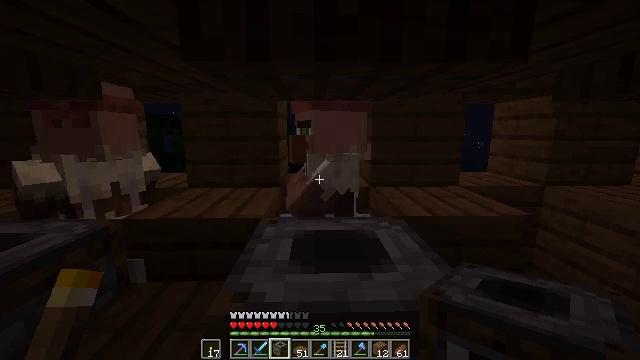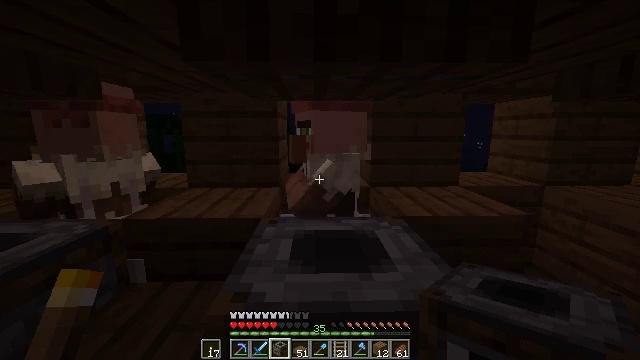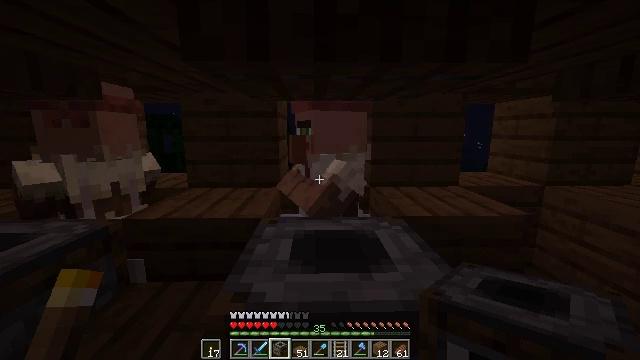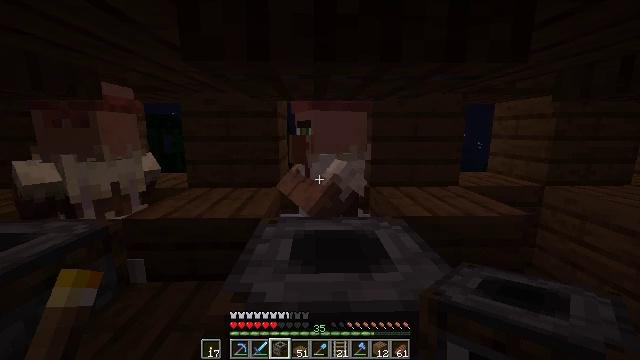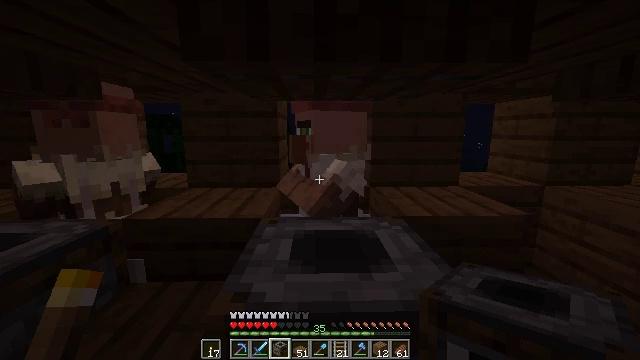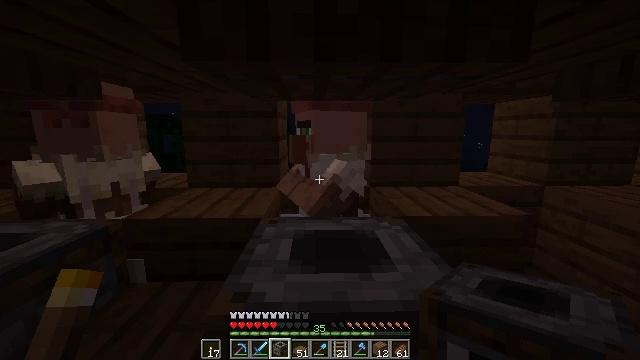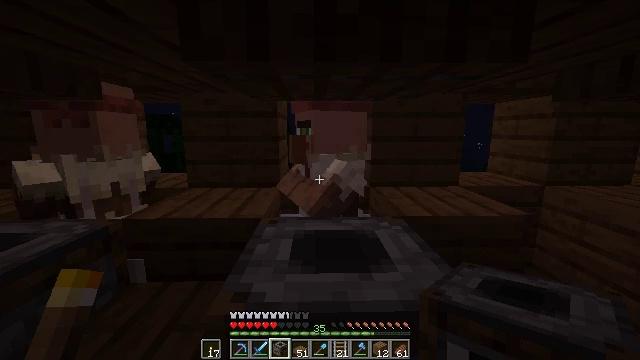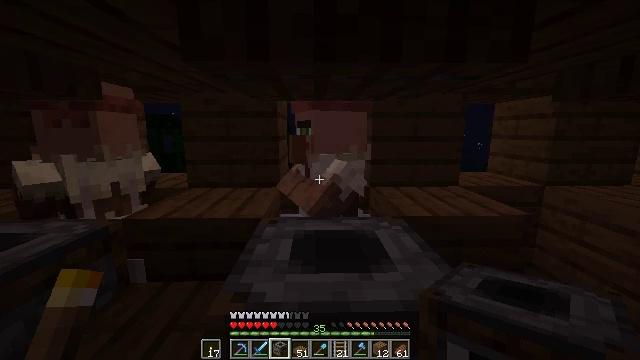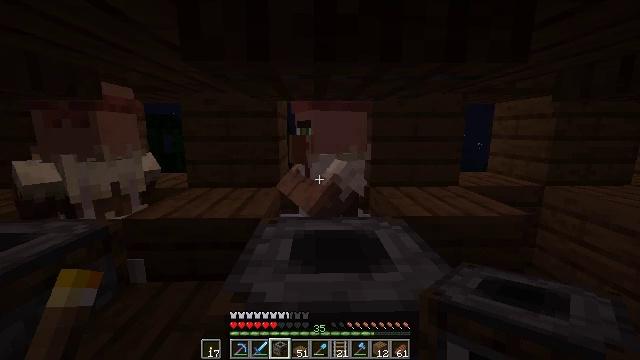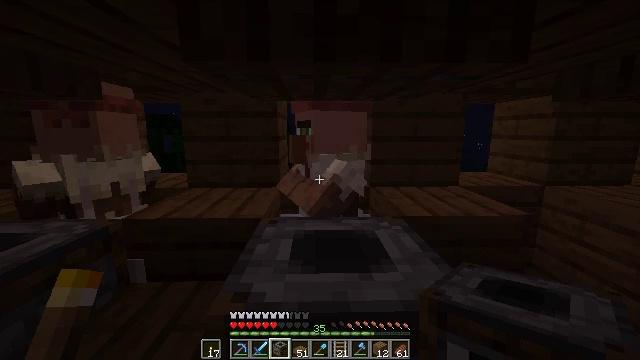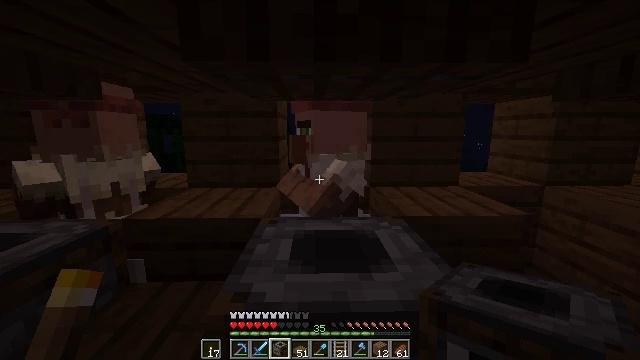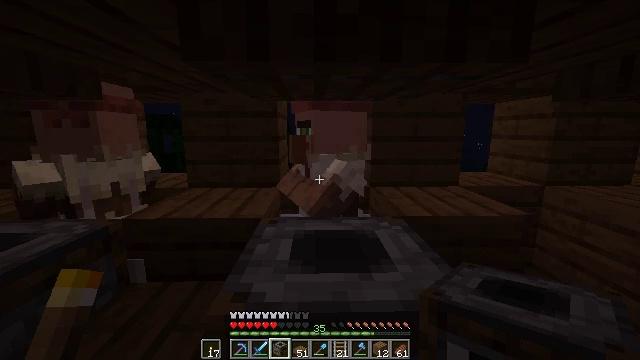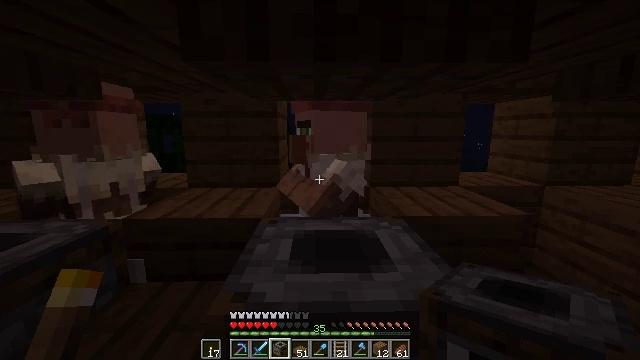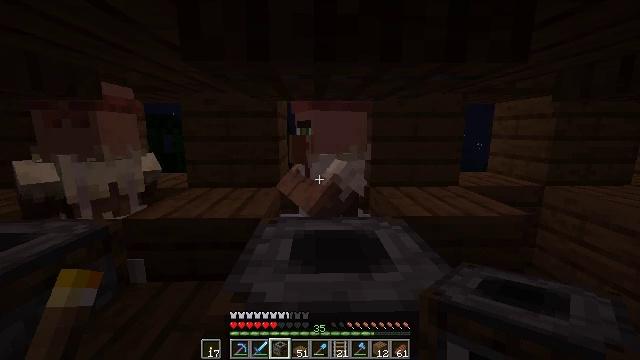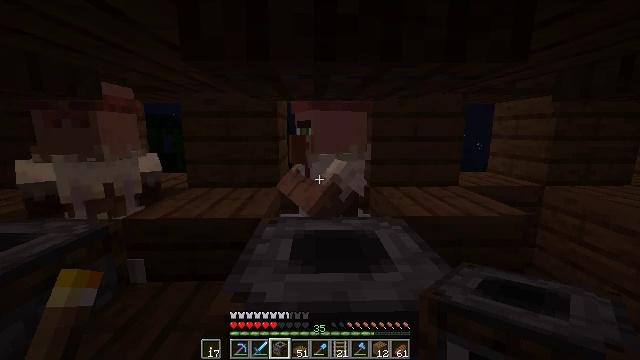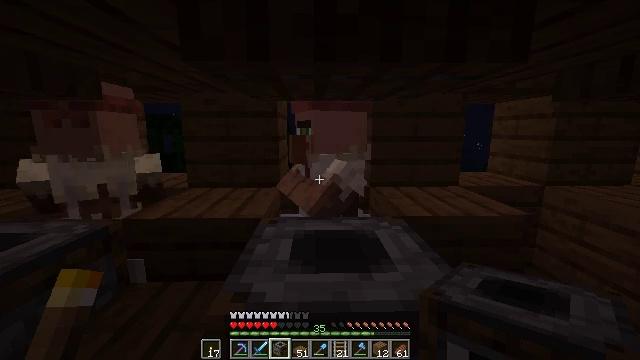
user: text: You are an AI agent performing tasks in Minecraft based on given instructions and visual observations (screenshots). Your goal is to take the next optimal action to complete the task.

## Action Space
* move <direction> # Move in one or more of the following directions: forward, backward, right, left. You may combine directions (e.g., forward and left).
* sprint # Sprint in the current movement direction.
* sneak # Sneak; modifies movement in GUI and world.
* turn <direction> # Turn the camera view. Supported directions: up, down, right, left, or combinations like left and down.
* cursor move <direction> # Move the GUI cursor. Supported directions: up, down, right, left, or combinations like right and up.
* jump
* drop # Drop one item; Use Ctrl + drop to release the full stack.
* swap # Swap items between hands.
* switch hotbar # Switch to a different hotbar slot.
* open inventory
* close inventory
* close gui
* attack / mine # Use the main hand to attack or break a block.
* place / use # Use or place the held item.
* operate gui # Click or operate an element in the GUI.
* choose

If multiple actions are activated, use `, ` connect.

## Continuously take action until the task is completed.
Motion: motion action
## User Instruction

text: Break the smoker to collect it.
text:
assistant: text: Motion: no_op
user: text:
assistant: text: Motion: no_op
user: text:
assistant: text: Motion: no_op
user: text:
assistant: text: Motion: no_op
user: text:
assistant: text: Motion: no_op
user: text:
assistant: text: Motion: no_op
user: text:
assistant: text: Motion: no_op
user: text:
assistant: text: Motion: no_op
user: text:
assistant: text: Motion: no_op
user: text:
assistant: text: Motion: no_op
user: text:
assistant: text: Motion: no_op
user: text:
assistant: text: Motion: no_op
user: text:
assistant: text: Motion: no_op
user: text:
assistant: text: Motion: no_op
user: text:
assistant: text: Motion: no_op
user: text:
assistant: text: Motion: no_op
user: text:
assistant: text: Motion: no_op
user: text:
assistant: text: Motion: no_op
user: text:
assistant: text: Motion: no_op
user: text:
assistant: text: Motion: no_op
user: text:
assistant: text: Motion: no_op
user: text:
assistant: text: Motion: no_op
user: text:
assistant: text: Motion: no_op
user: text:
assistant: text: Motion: no_op
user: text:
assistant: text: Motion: no_op
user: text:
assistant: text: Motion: no_op
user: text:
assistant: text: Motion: no_op
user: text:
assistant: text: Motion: no_op
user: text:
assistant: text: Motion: no_op
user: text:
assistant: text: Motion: no_op